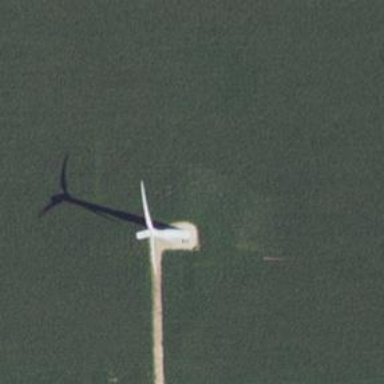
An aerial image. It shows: Wind power generator with wind turbines.